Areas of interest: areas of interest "Hotel"
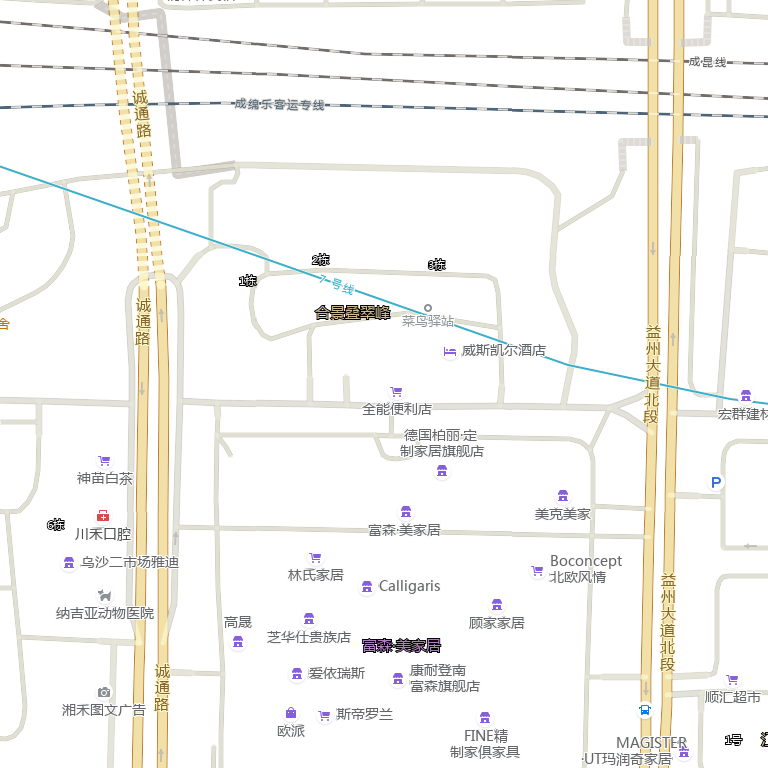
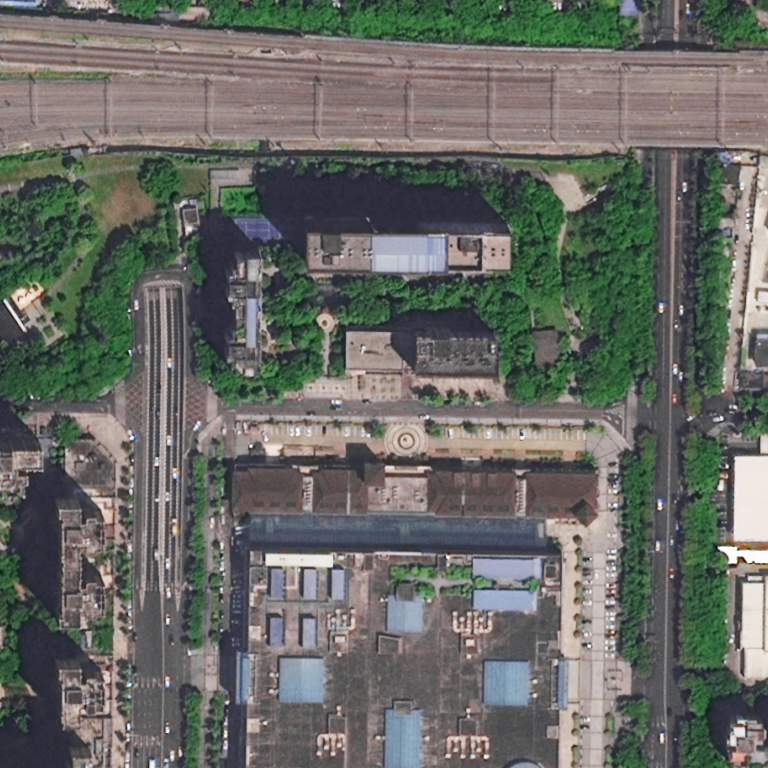